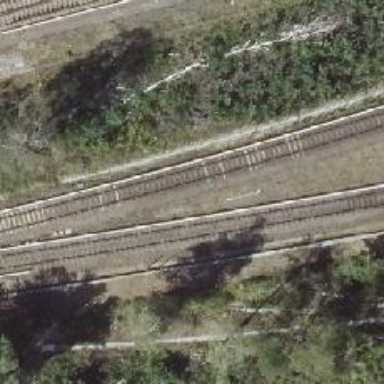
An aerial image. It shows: Railway signal.